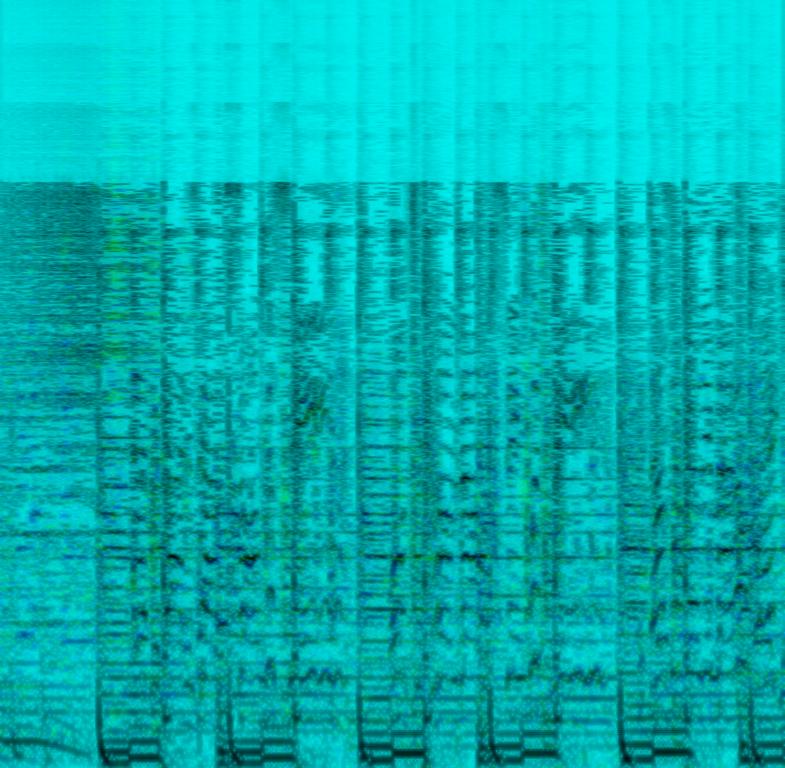
This is an R&B/pop music piece. There is a female vocalist singing melodically in the lead. The melody is being played on the electric guitar. The bass guitar is playing in the background. The rhythmic background consists of an electronic drum beat. The atmosphere is easygoing and generic. This piece could work well as an advertisement jingle.